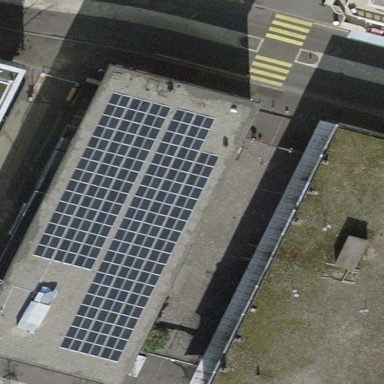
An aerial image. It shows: Building with small solar photovoltaic panel electricity generator. The building also serves as nightclub.